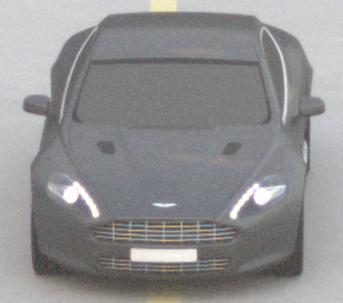
Make: Aston Martin
Model: Rapide
Detailed model: Rapide
Model produced from: 2010/03
Model produced until: 2013/07
Doors: 5
Color: gray
Road condition: dry road
Daytime: sunrise or sunset
Contrast: low contrast